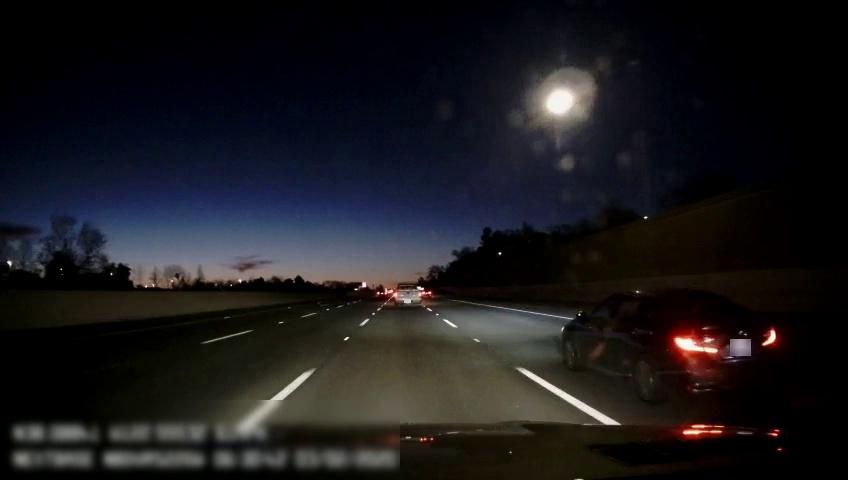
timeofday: Night
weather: Other
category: Drivable Space
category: Vehicles | Truck
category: Vehicles | Car
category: Vehicles | Car
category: Vehicles | Car
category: Lanes | Alternate Lane
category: Lanes | Alternate Lane
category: Lanes | Alternate Lane
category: Lanes | Alternate Lane
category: Lanes | Alternate Lane